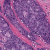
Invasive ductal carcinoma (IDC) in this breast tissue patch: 0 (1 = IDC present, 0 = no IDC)